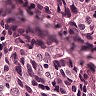
Metastatic tissue present: yes